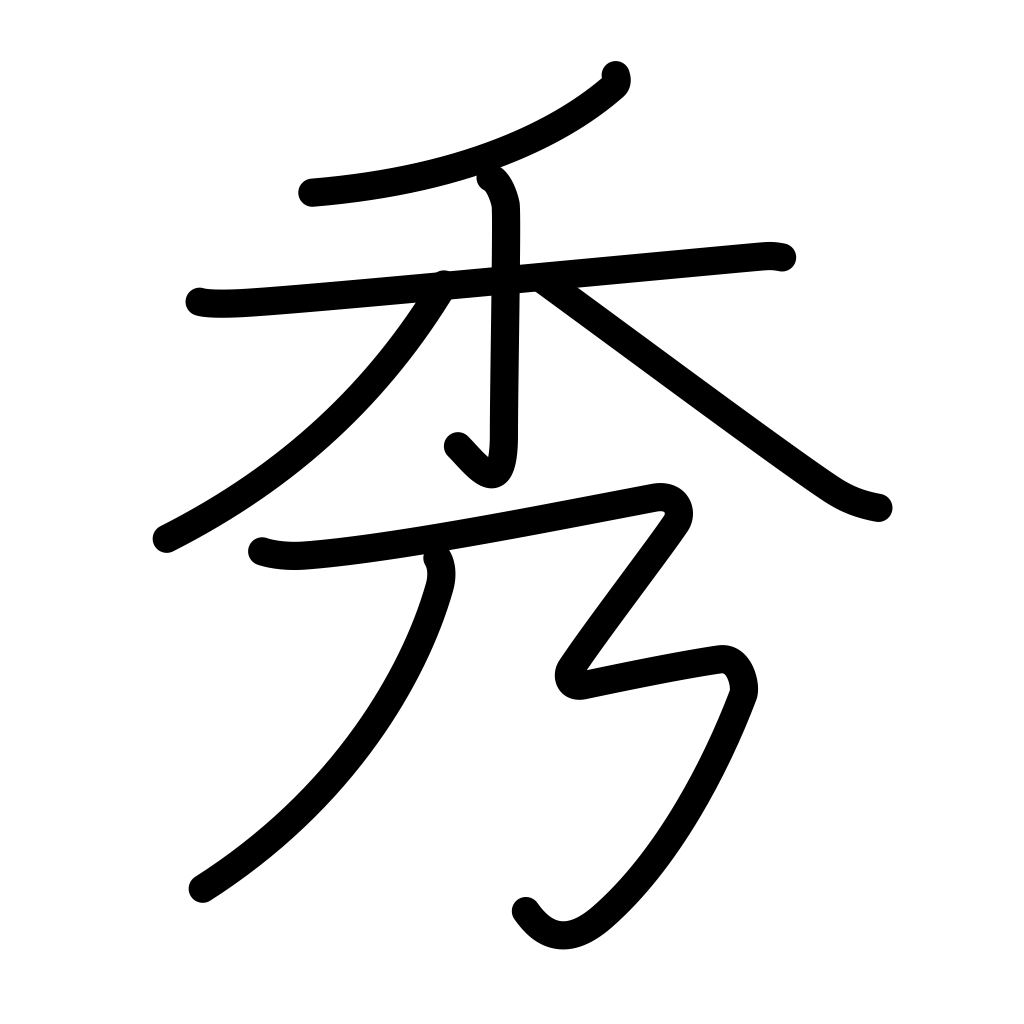
Meaning: excel, excellence, beauty, surpass